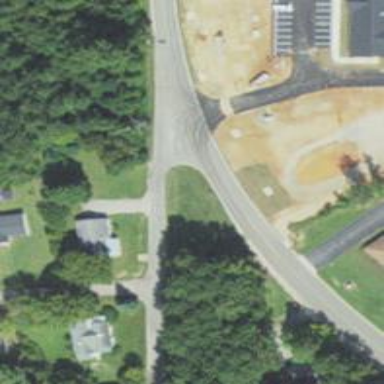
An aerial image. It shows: Secondary road.